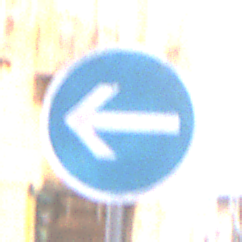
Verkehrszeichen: VorgeschriebeneFahrtrichtungHierLinks
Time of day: SunriseSunset
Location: Outdoor (Urban)
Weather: PartlyCloudy
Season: NotSpecified
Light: Natural